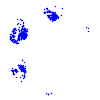
Particle: proton